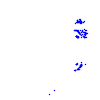
Particle: kaon